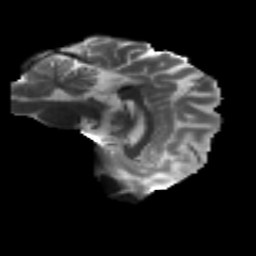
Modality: T2w
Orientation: sagittal
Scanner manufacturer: siemens
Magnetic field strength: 3 T
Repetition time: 4.16 s
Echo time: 0.0806 s